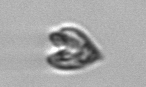
Label: Pyramimonas_longicauda